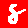
Digit: 8